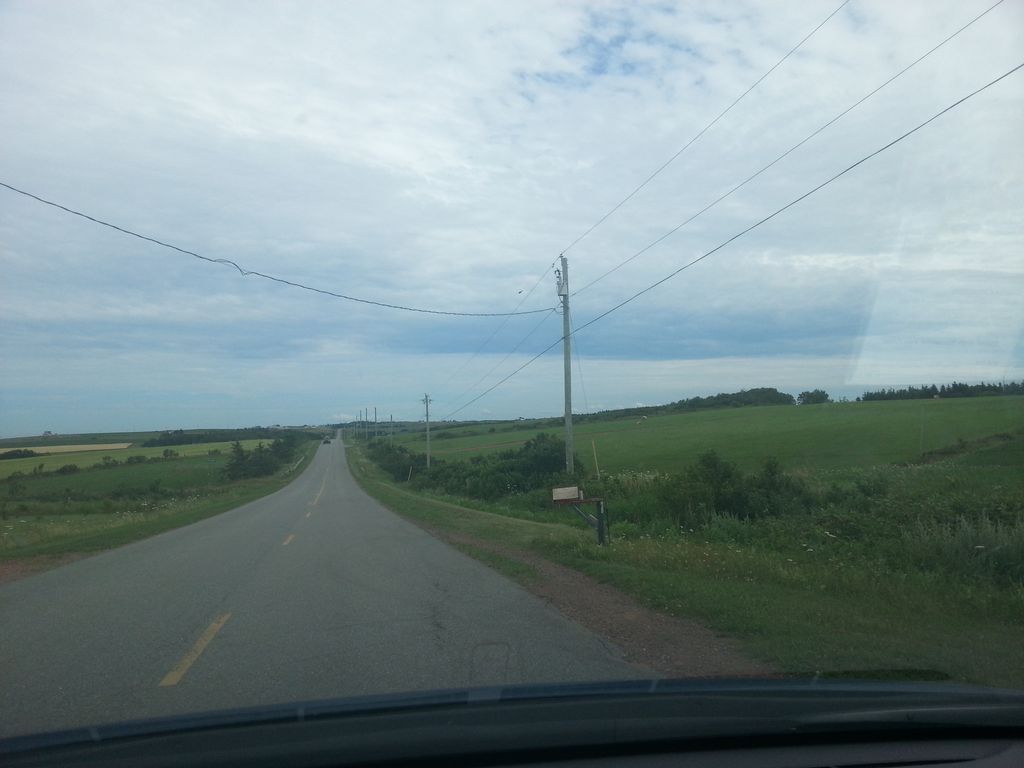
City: charlottetown